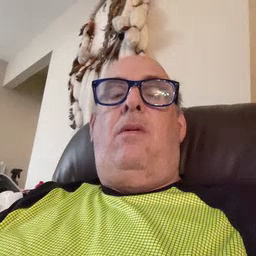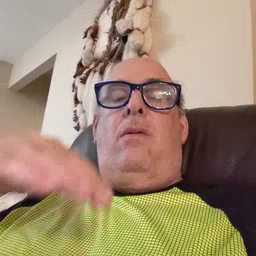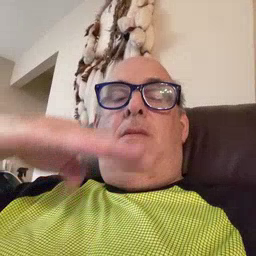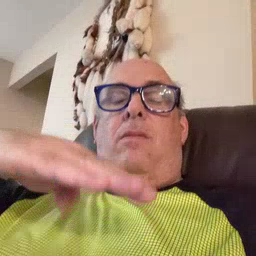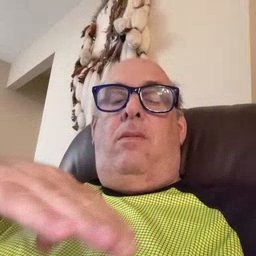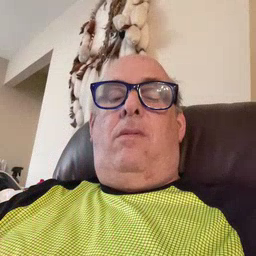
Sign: table